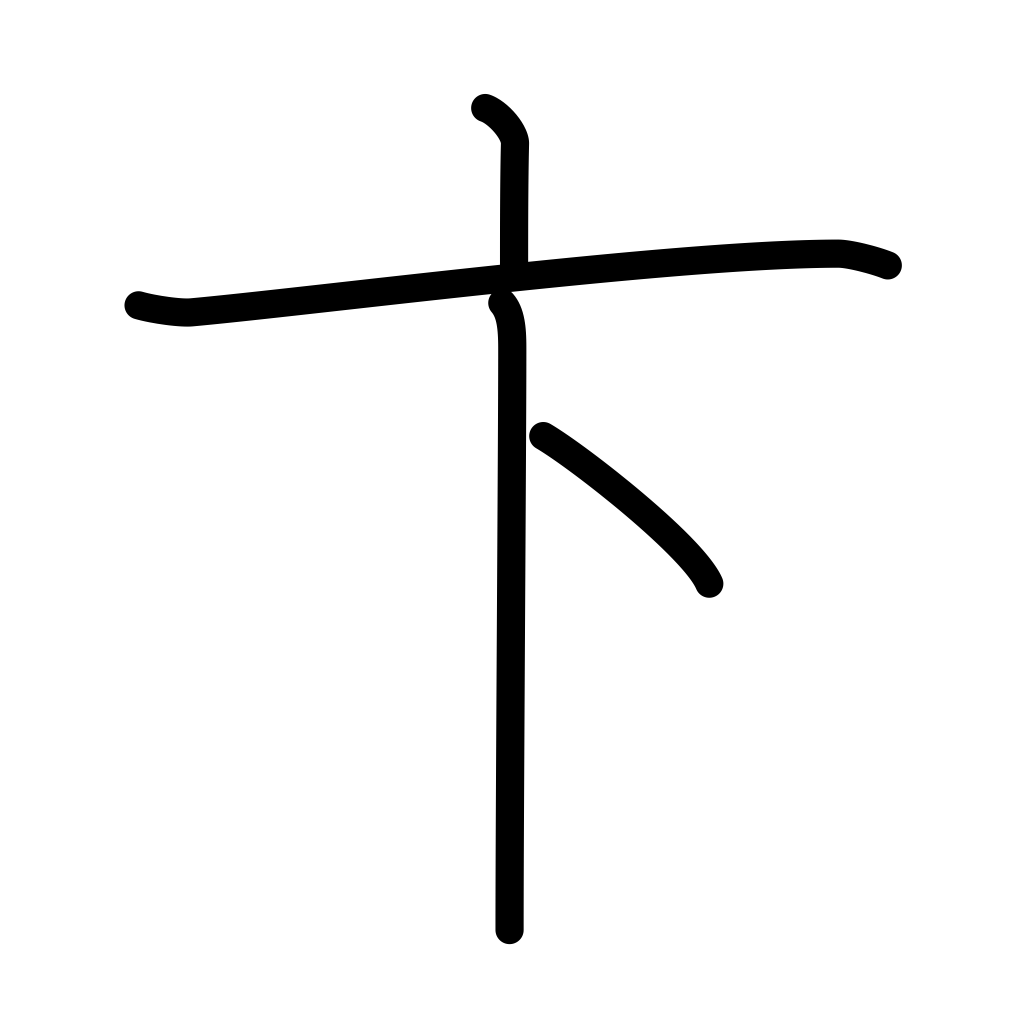
Meaning: law, rule, rash, hasty